Question: I am trying to practice my python scraping for websites but am having trouble narrowing it down to a reasonable size without python not recognizing what I am asking for. For example, here is my code:
'''
import bs4
import requests
url = requests.get('https://ballotpedia.org/Alabama_Supreme_Court')
soup = bs4.BeautifulSoup(url.text, 'html.parser')
y = soup.find('table')
print(y)
'''
I am trying to scrape the names of the judges of the Alabama State Supreme Court, but with this code, I get far too much information. I have tried things such as (in row 6)
'''
y = soup.find('table',{'class':'wikitable sortable'})'
'''
but I get a message saying that the search finds no results.
Here is an image of the inspection of the webpage. I am aiming to get the thead to work in my code but am failing!

How can I specify to python that I want only the names of the judges?
Thank you very much!
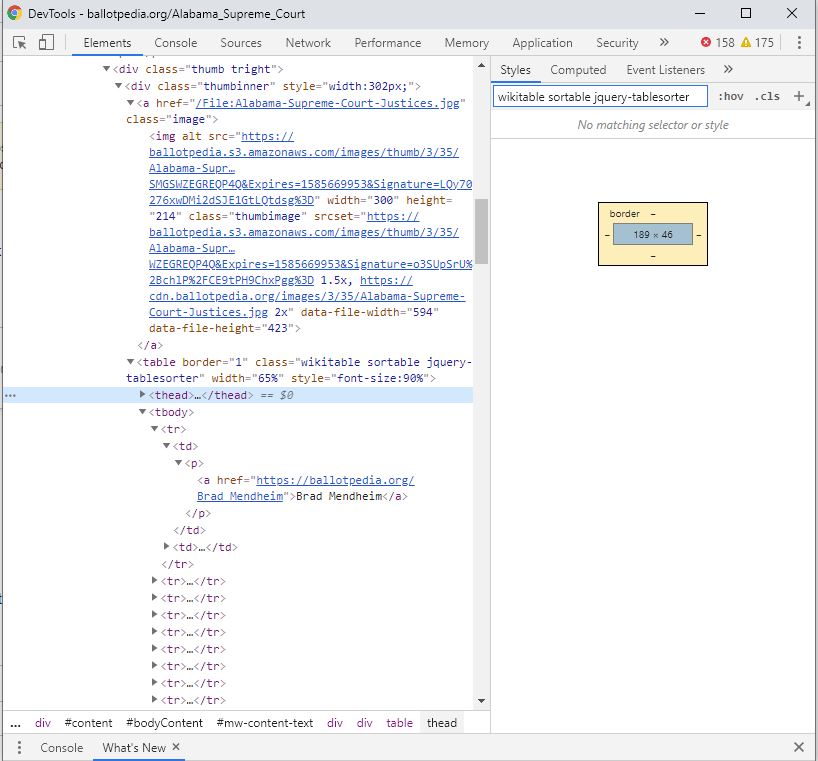
Answer: Simply, I will do it like this way.
'''
import pandas as pd
df = pd.read_html("https://ballotpedia.org/Alabama_Supreme_Court")[2]["Judge"]
print(df.to_list())
'''
Output:
'''
['Brad Mendheim', 'Kelli Wise', 'Michael Bolin', 'William Sellers', 'Sarah Stewart', 'Greg Shaw', 'Tommy Bryan', 'Jay Mitchell', 'Tom
Parker']
'''
> Now Moving back to the original 'issue' to solve it as I personally love to fix the real issue without navigating to alternative solutions.
there's difference between 'find' which will return only the first 'element' but 'find_all' will return a 'list' of 'elements'. Check the <URL>.
import directly 'from bs4 import BeautifulSoup' instead of 'import bs4' as it's the <URL> of Python.
Leave 'bs4' to handle the content as it's one of it's tasks in the back-ground. so instead of 'r.text' use 'r.content'
Now, we will deep into the 'HTML' to select it:
'''
from bs4 import BeautifulSoup
import requests
r = requests.get("https://ballotpedia.org/Alabama_Supreme_Court")
soup = BeautifulSoup(r.content, 'html.parser')
print([item.text for item in soup.select(
"table.wikitable.sortable.jquery-tablesorter a")])
'''
Now, you have to read about <URL>
Output:
'''
['Brad Mendheim', 'Kelli Wise', 'Michael Bolin', 'William Sellers', 'Sarah Stewart', 'Greg Shaw', 'Tommy Bryan', 'Jay Mitchell', 'Tom Parker']
'''